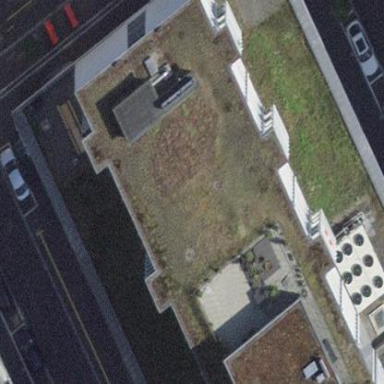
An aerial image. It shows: Retail building with flat grass-covered roof in green color.